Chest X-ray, AP view. Patient: 53 years old, sex M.
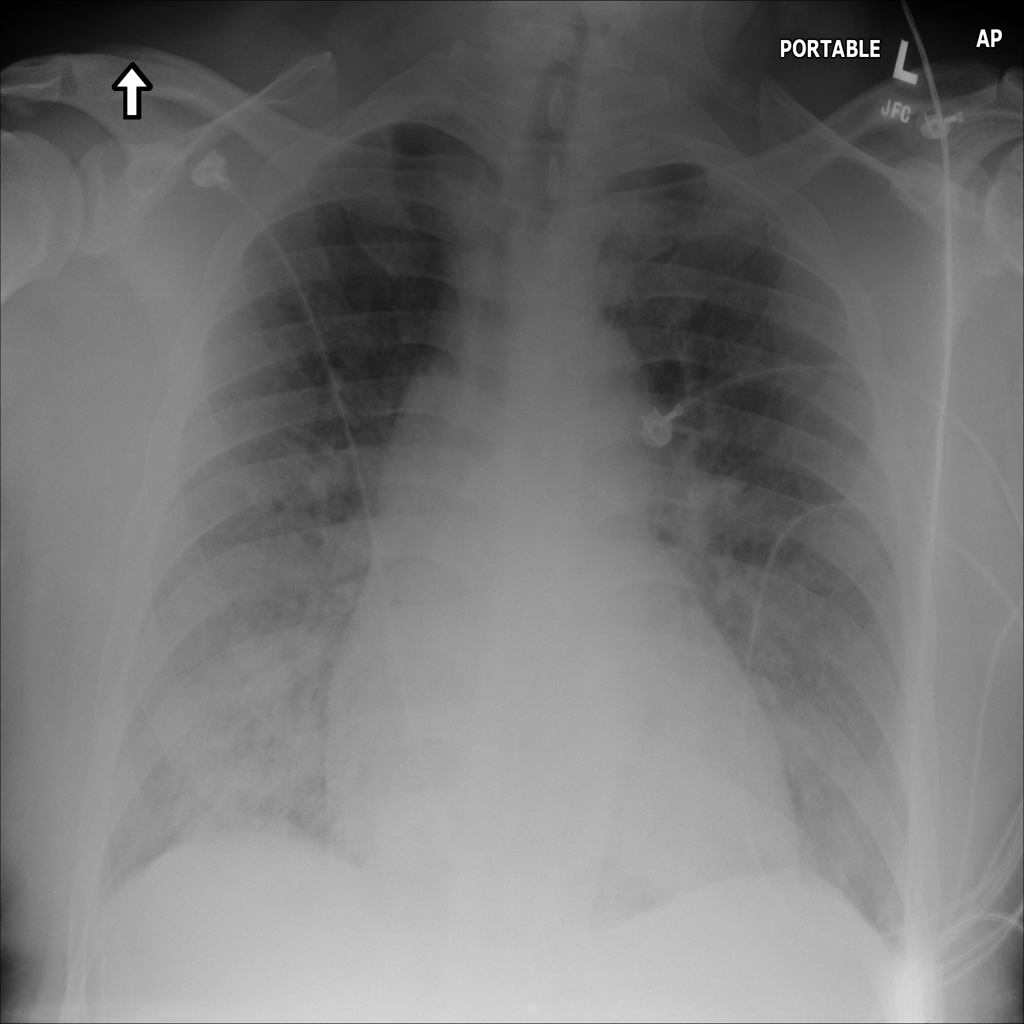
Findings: Edema, Pneumonia